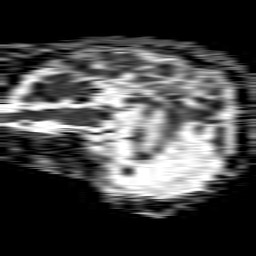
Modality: ADC
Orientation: sagittal
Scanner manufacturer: philips
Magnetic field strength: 1.5 T
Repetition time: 4.6 s
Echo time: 0.09059 s